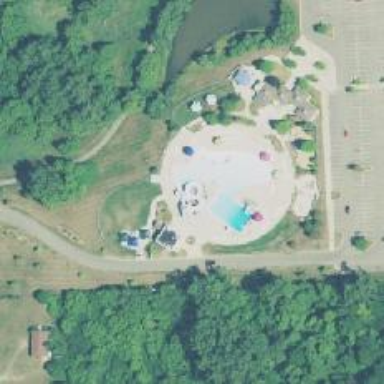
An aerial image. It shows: Water slide attraction.